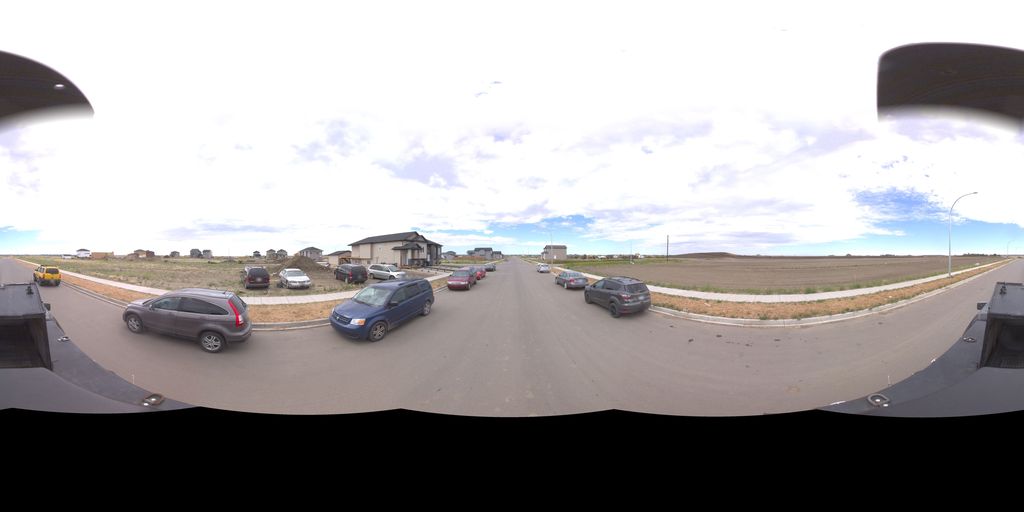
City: saskatoon